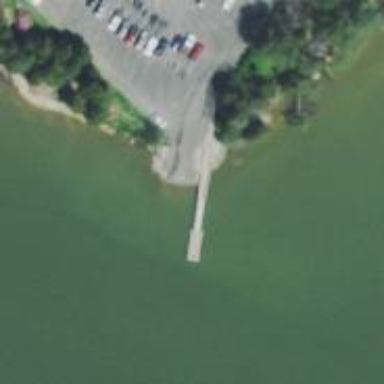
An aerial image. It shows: Slipway on service road for leisure land activities.